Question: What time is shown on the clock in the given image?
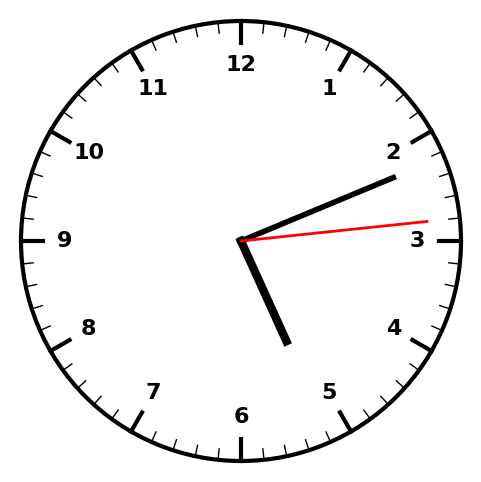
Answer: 05:11:14